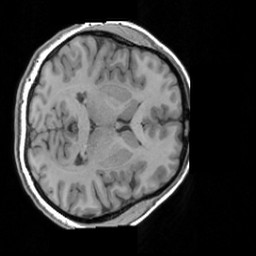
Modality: T1w
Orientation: axial
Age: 19
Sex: female
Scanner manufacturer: siemens
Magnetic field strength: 3 T
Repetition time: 1.63 s
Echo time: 0.00311 s